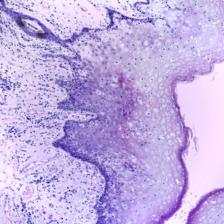
Diagnosis: Normal